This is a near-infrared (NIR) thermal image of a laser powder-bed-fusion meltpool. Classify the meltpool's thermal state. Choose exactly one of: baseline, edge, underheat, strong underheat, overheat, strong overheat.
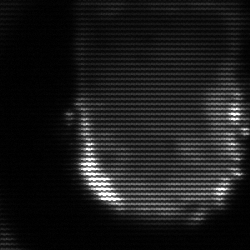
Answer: baseline